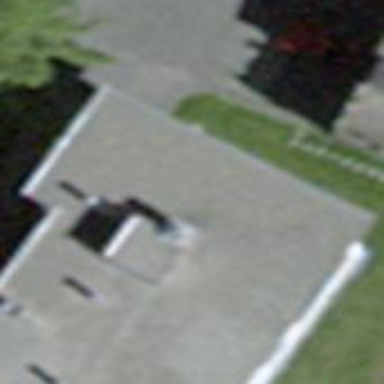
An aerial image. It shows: Building with flat roof.